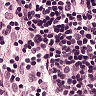
Metastatic tissue present: no